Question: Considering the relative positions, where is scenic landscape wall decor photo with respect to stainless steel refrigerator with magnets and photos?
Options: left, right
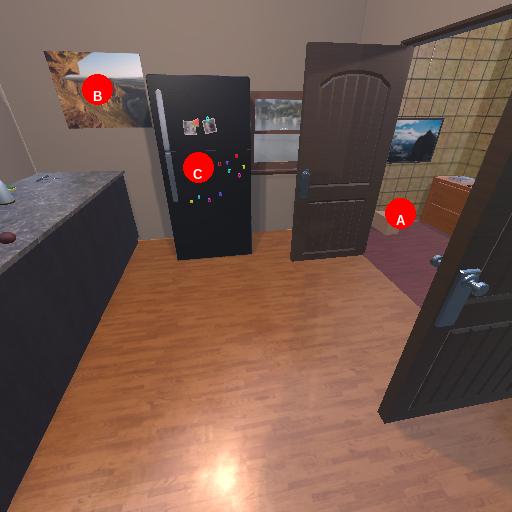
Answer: left